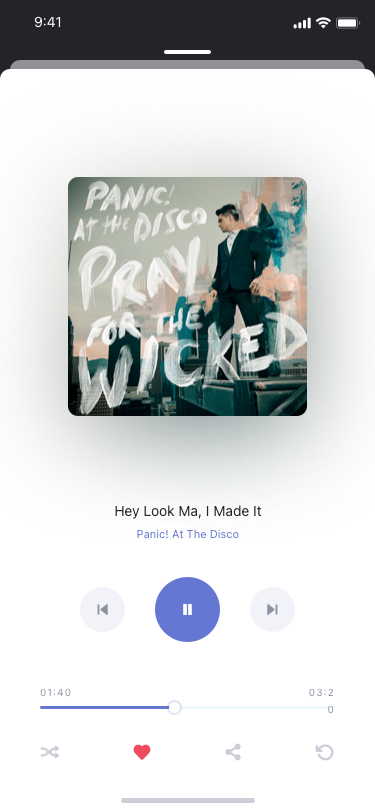
Text in this UI design:
01:40
03:20
Panic! At The Disco
Hey Look Ma, I Made It